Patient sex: M
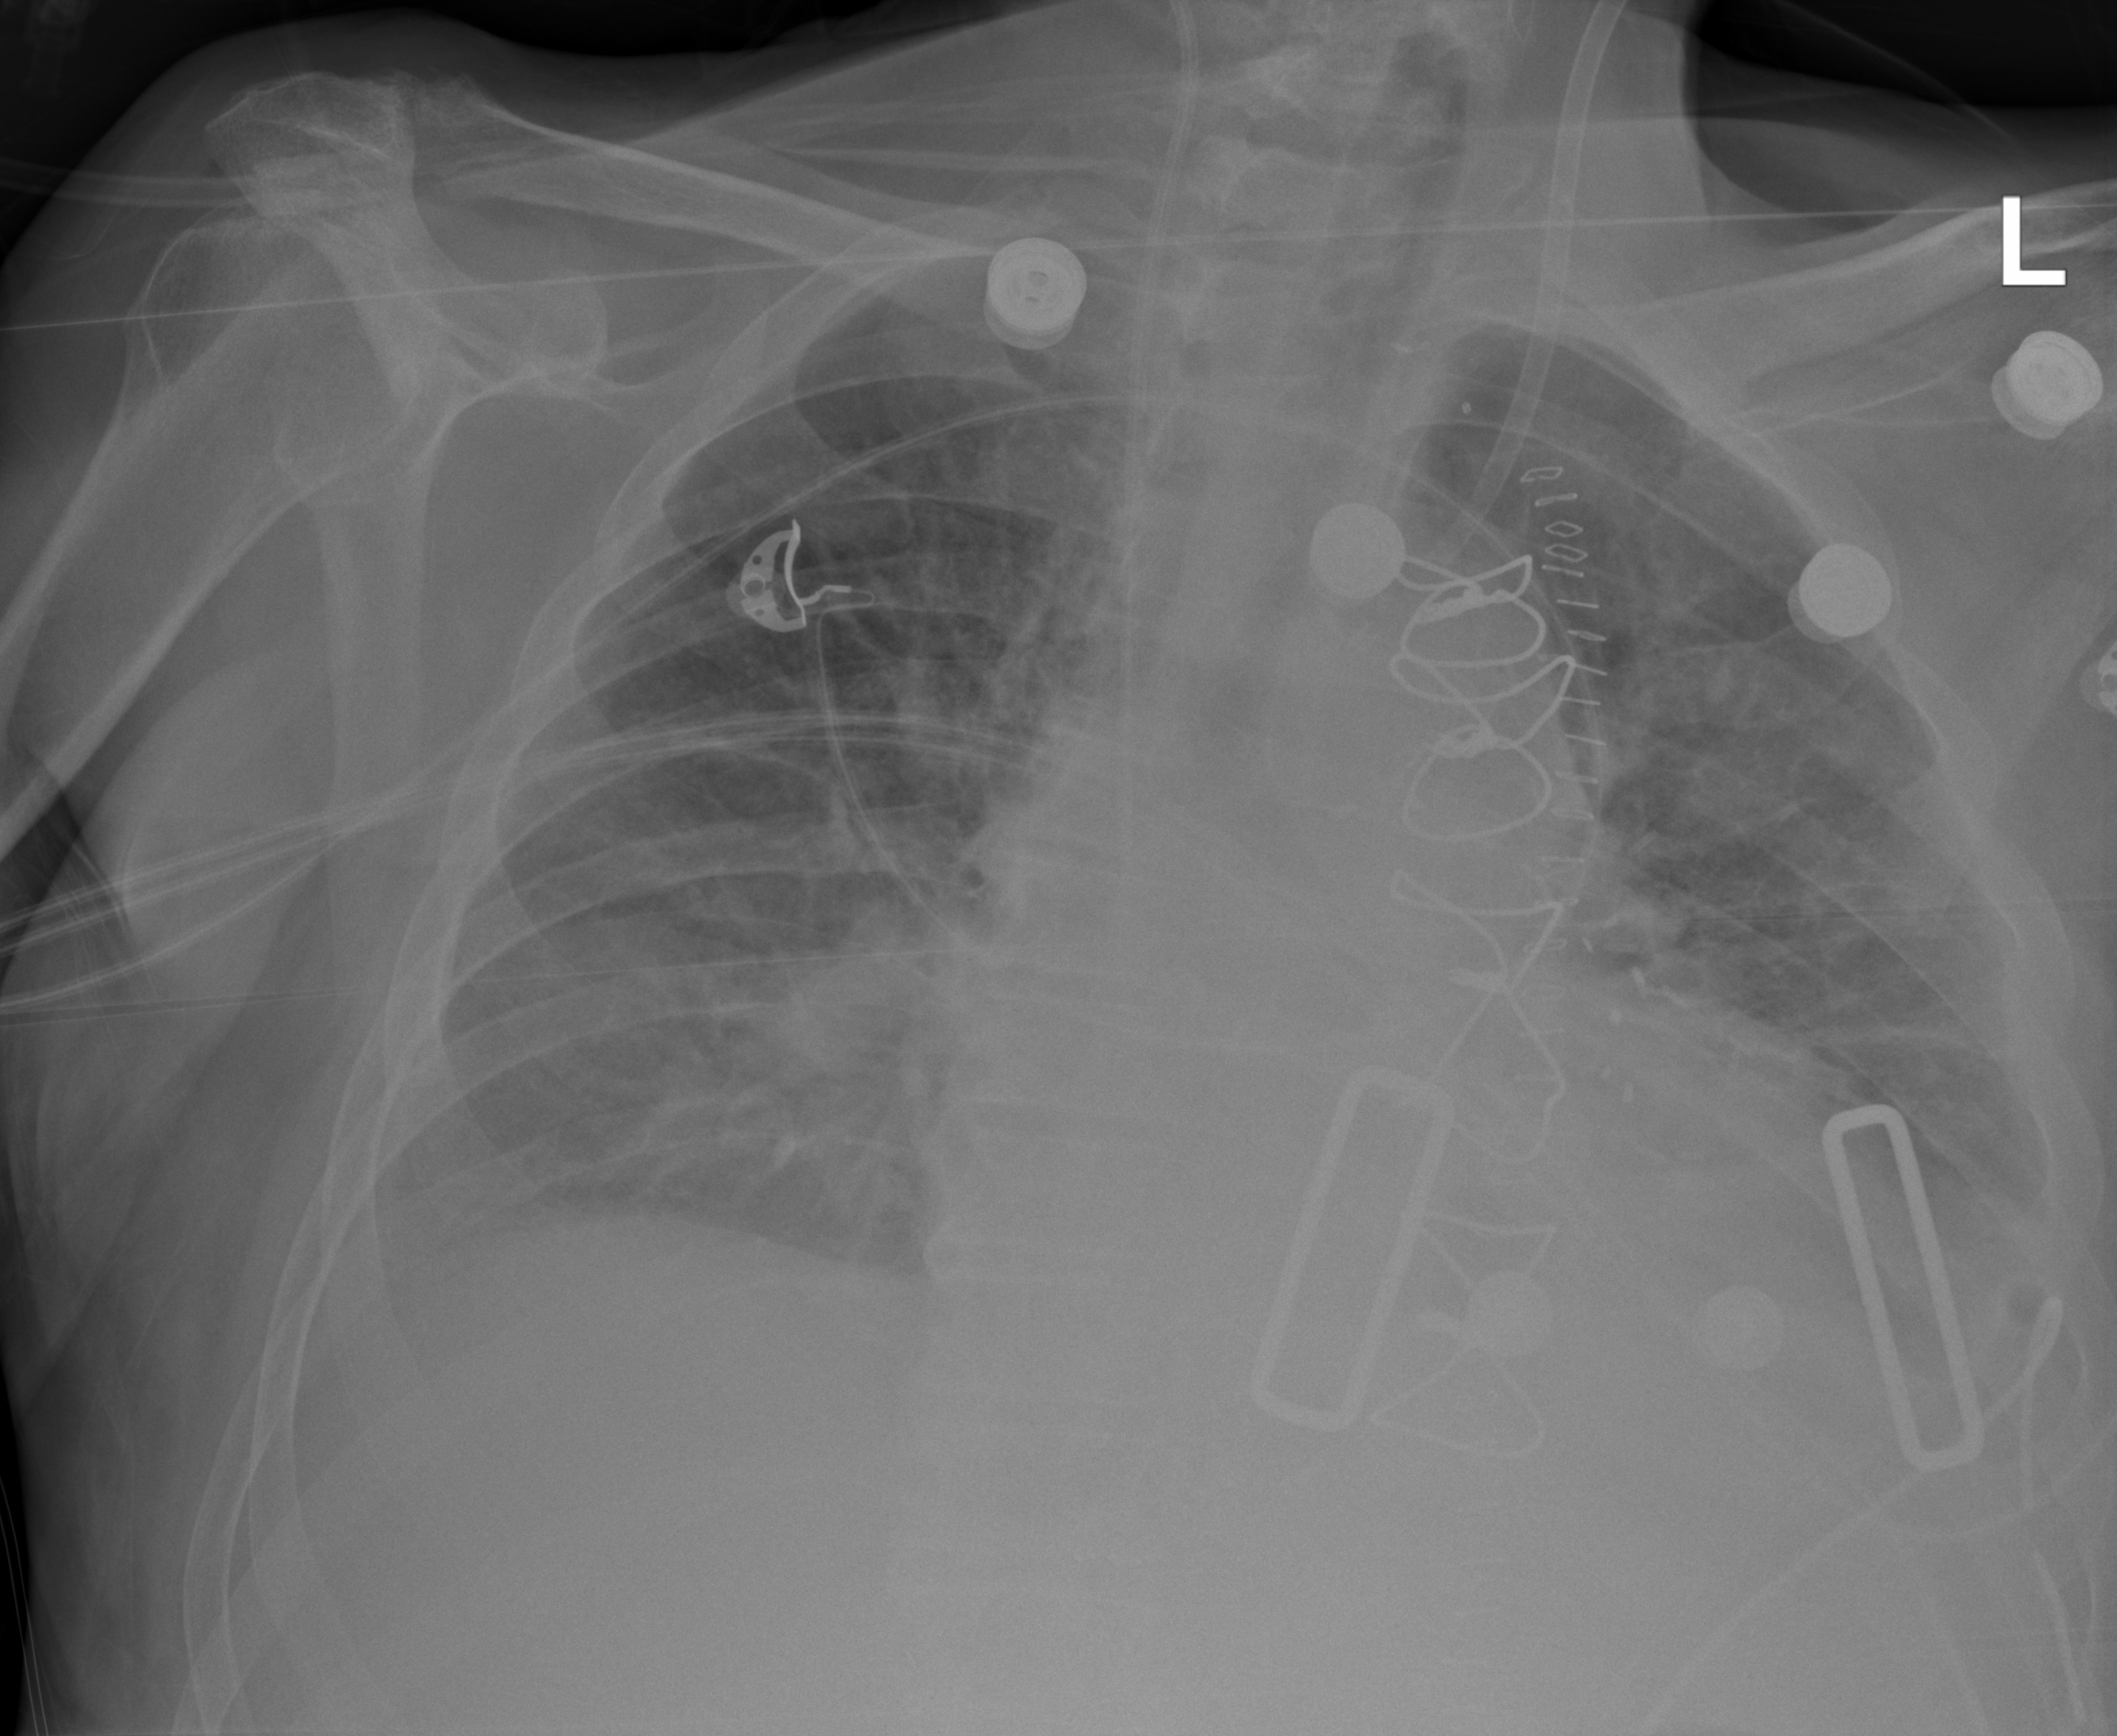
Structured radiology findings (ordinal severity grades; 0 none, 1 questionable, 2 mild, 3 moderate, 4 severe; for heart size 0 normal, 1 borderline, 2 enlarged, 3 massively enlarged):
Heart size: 2
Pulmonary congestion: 2
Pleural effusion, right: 3
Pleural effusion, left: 0
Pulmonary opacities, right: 2
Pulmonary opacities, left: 2
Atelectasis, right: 2
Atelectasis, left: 2